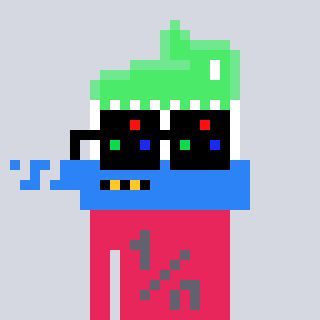
a pixel art character with square black sunglasses, a toothbrush-shaped head and a redpinkish-colored body on a cool background